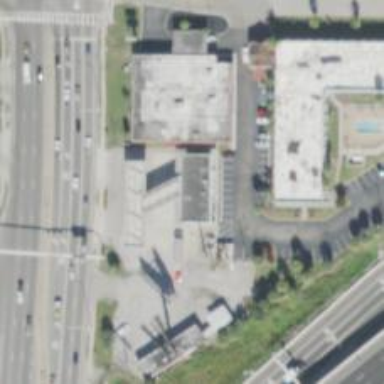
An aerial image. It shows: Convenience shop.